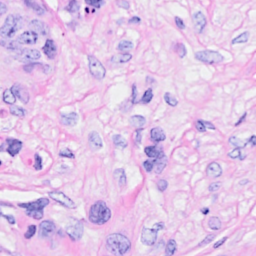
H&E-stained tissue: Breast